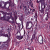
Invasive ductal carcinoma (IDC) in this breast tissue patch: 1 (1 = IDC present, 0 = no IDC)